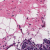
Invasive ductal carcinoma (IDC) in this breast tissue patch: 0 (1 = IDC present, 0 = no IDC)